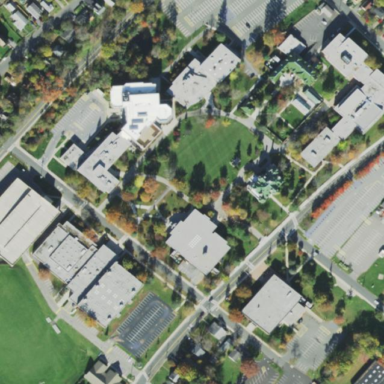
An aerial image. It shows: College or university.